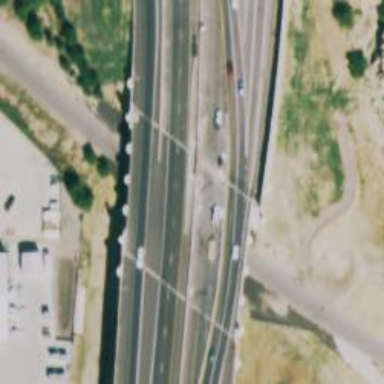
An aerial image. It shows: Motorway junction.